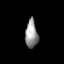
Tissue: prostate
Cell type: T cells
Senescence score: 0.3572
Nuclear area (px): 342
Mean DAPI intensity: 149.137